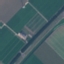
Land use / land cover class: Highway